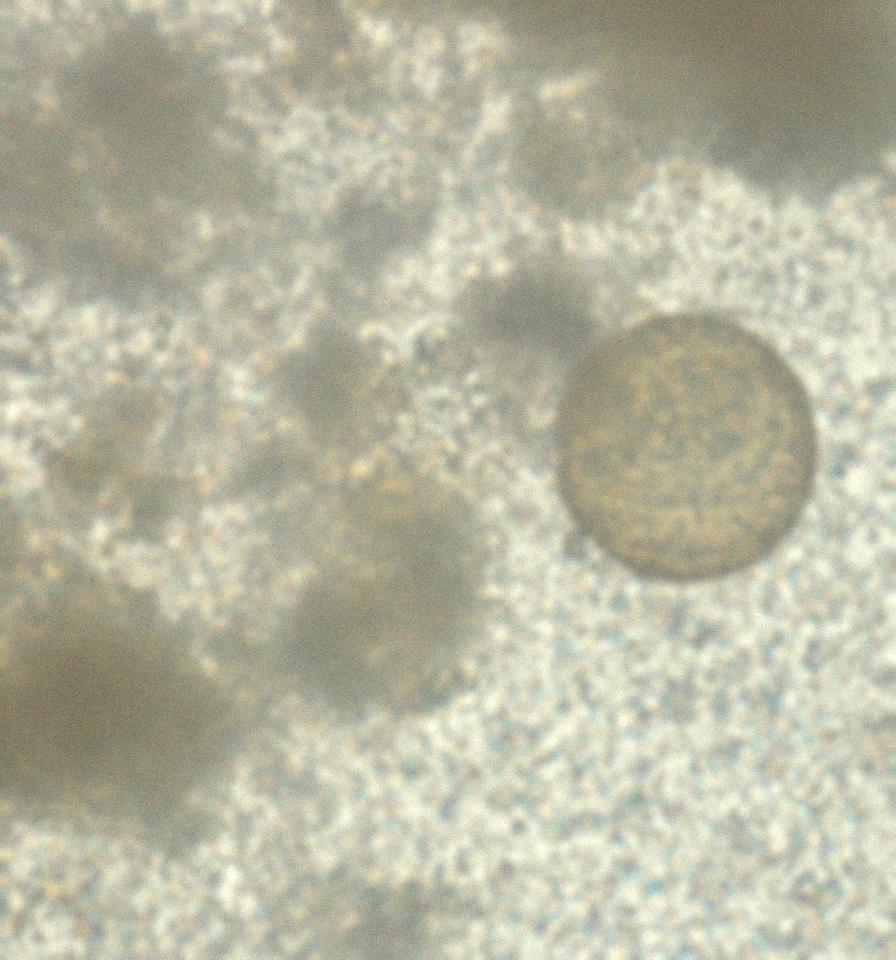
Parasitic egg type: Hymenolepis diminuta